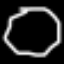
Label: octagon